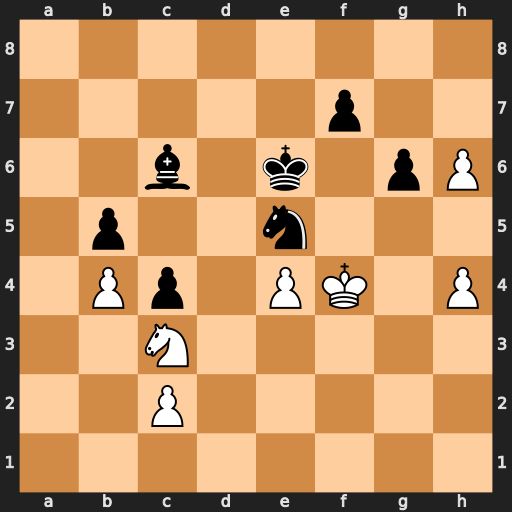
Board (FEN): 8/5p2/2b1k1pP/1p2n3/1Pp1PK1P/2N5/2P5/8
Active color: w
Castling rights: -
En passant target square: -
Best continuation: h7 g5+ Kxg5